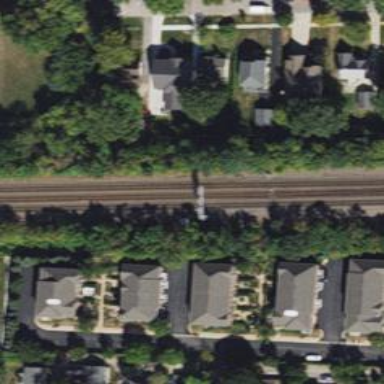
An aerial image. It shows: Railway signal.